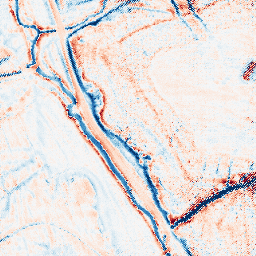
Category: edge_preserving
Decomposition family: bilateral
Decomposition parameters: d: 15
sigma_color: 75
sigma_space: 75
Upsampling method: regularized
Upsampling parameters: scale: 4
lambda_reg: 0.1
Upsampling scale: 4